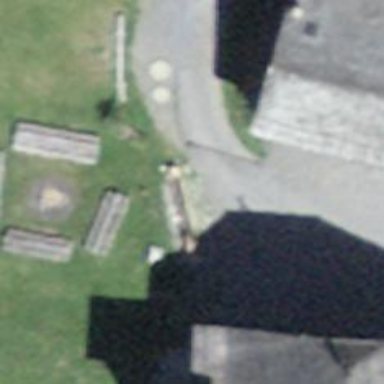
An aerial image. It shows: Drinking fountain.